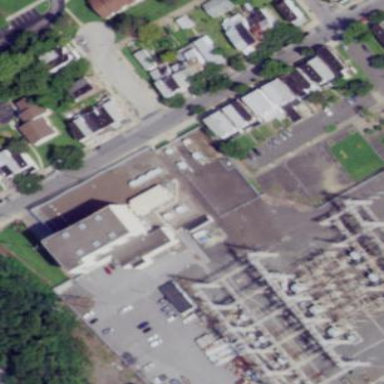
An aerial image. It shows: Power substation.